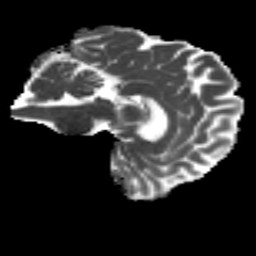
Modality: MD
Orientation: sagittal
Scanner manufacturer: siemens
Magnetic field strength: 3 T
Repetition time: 4.16 s
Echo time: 0.0806 s